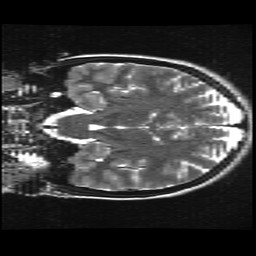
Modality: T2w
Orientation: coronal
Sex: female
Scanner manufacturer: ge
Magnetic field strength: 3 T
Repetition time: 5 s
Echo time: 0.1012 s